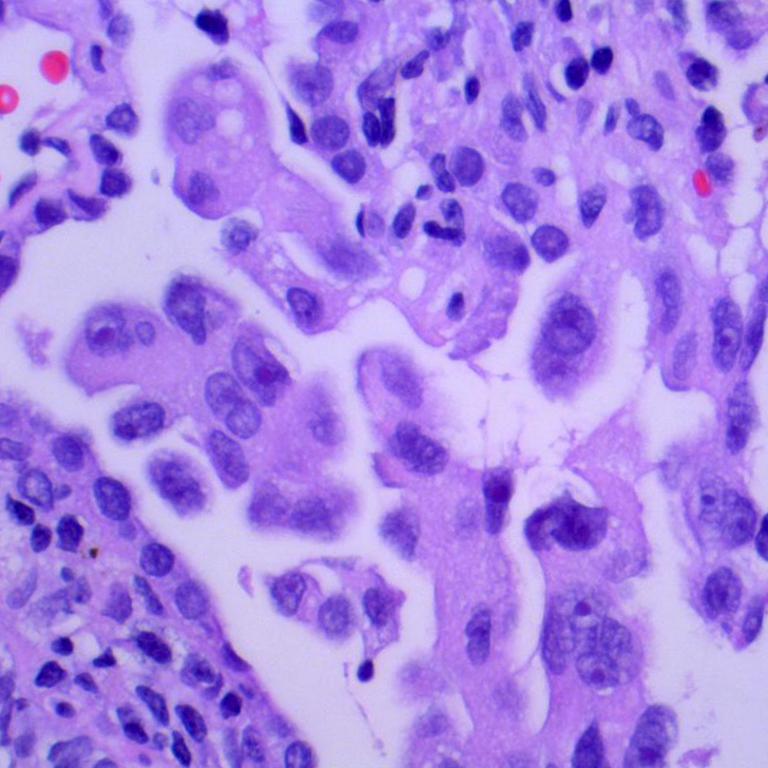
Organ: lung
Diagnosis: adenocarcinomas